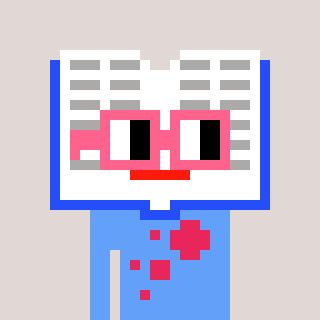
a pixel art character with square pink glasses, a dictionary-shaped head and a blue-colored body on a warm background